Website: walmart
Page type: newsletter-management
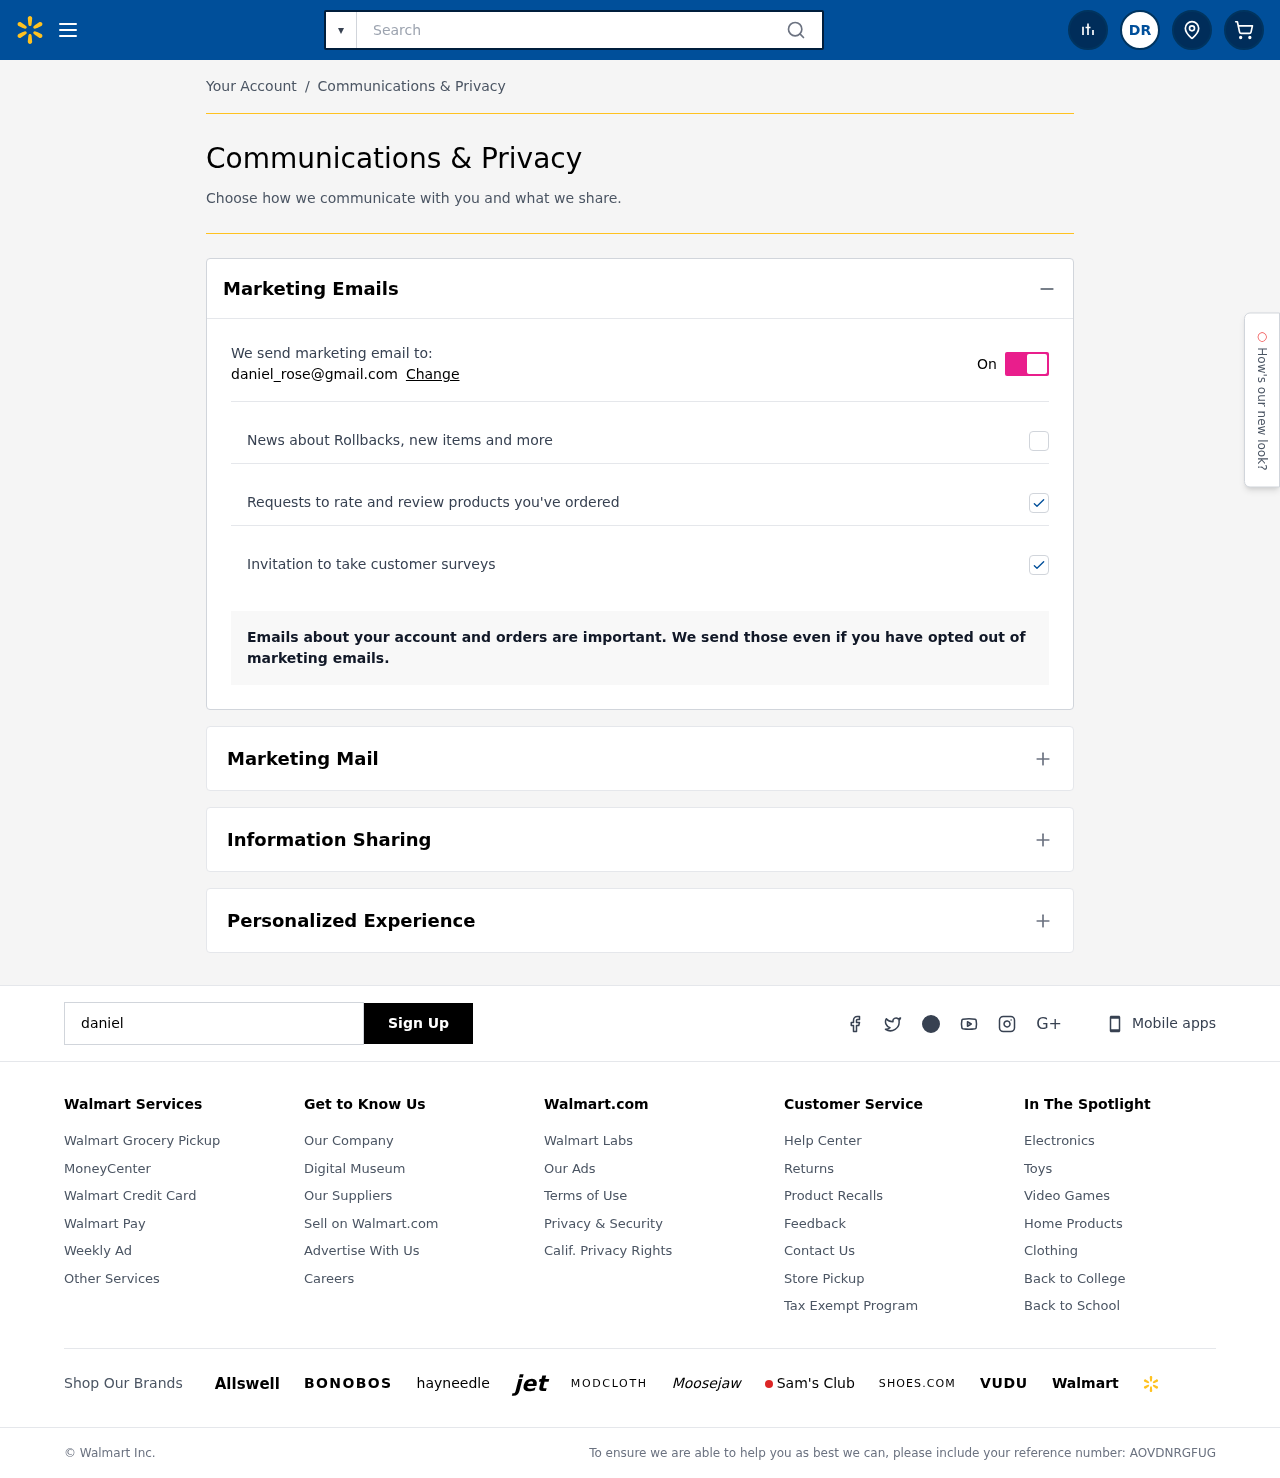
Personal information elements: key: PII_EMAIL
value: daniel_rose@gmail.com
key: PII_INITIALS
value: DR
Search elements: key: HEADER_SEARCH
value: Search